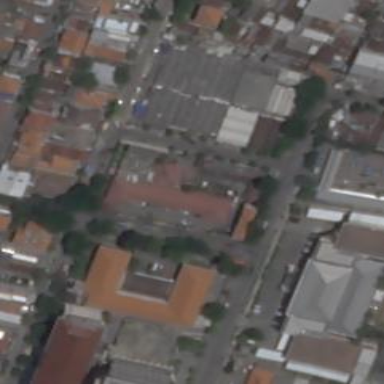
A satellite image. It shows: Police building.